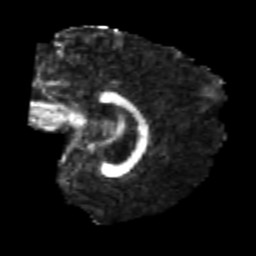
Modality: FA
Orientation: sagittal
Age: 20
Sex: female
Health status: healthy
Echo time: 0.074 s